【题型】解答题　【知识点】平面几何　【难度】easy
如图，在等边三角形 $ABC$ 中，点 $D$、$E$ 分别在 $BC$、$AB$ 上，且 $\angle ADE = 60^\circ$。求证：$\triangle ADC \sim \triangle DEB$。

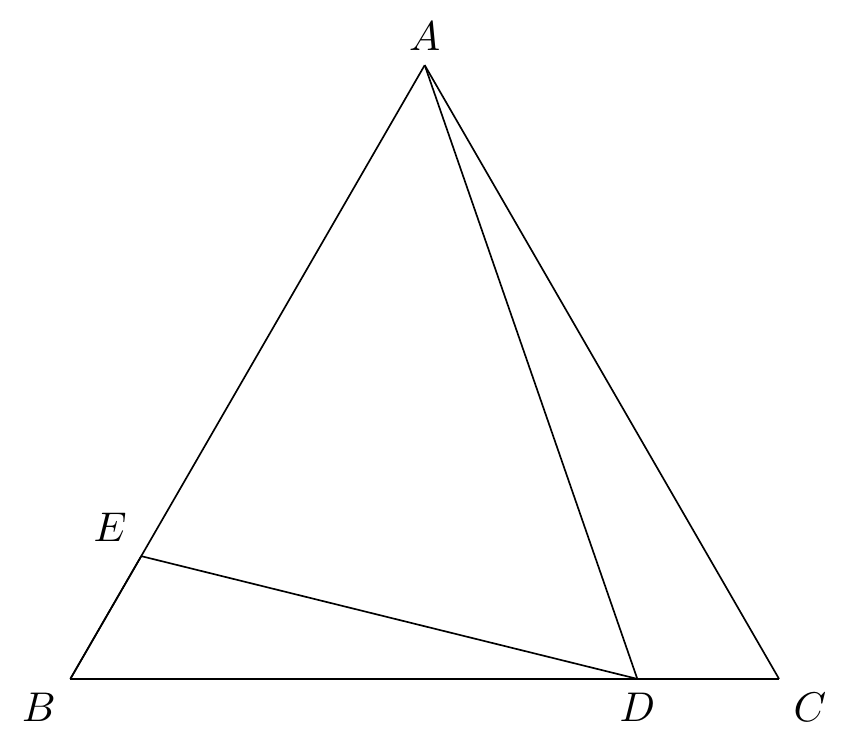
【解答】
证明：
$\because \triangle ABC$ 是等边三角形，

$\therefore \angle B = \angle C = 60^\circ$。

$\therefore \angle ADB = \angle 1 + \angle C = \angle 1 + 60^\circ$。

$\because \angle ADE = 60^\circ$，

$\therefore \angle ADB = \angle 2 + 60^\circ$，

$\therefore \angle 1 = \angle 2$。

$\therefore \triangle ADC \sim \triangle DEB$。

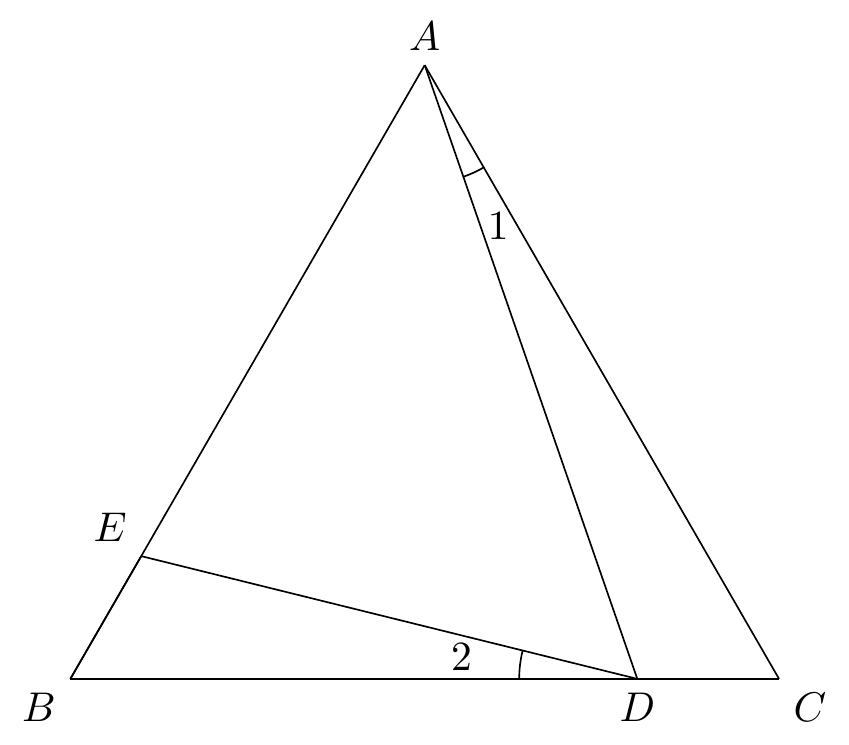